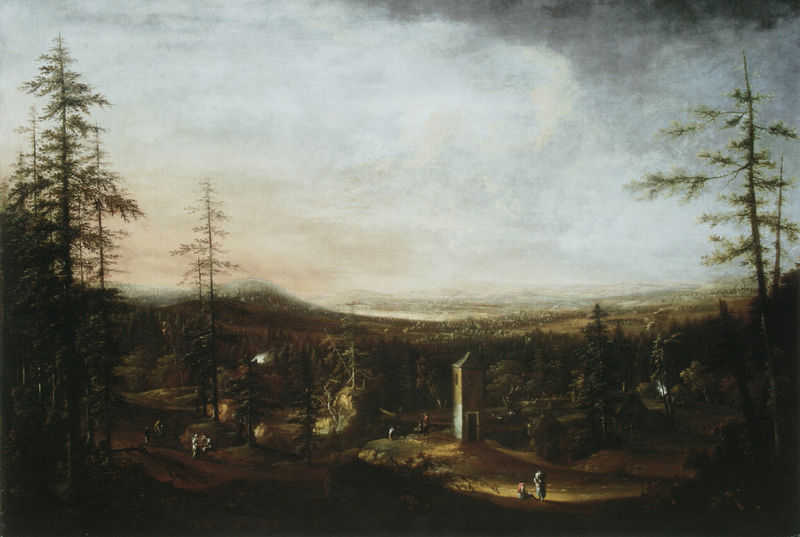
Titel: Ausblick vom Mückentürmchen nach Sachsen
Künstler: Johann Alexander Thiele
Standort: Dresden
Institution: Gemäldegalerie Alte Meister
Schlagwörter: baum, berg, blau, dunkel, felsen, himmel, mann, schatten, weiß, wolken, bäume, frauen, grün, landschaft, menschen, ocker, see, stadt, abend, braun, frau, grau, hell, hintergrund, licht, männer, nacht, schwarz, szene, tür, dach, haus, tiere, weg, wiese, leute, malerei, mensch, stein, dämmerung, ferne, horizont, hügel, natur, weite, pfad, sonne, boden, kind, personen, pflanzen, kontrast, tal, wald, bauern, kamin, turm, düster, italien, perspektive, nachmittag, berge, gebirge, dunst, nebel, kahl, klein, herbst, arbeiter, figuren, tannen, staffage, blue, church, men, oil, people, white, black, dark, figures, gray, green, grey, painting, sit, yellow, symmetrie, oil painting, pink, brown, gang, trostlos, lichtung, umrahmung, friedhof, fichte, tanne, schein, wood, sicht, smoke, sterben, hügelig, fällen, rodung, cloud, clouds, karg, man, sky, tree, wanderer, märchen, building, field, hill, hills, house, lake, landscape, mountain, mountains, nature, sea, water, distance, horizon, nadelbäume, roof, sun, tower, trees, village, fichten, kiefern, tannenbaum, nadelwald, nadelholz, horizontal, winter, america, forest, light, pine, dusk, plants, view, waldlandschaft, color, shadow, wilderness, fur, realism, paintings, door, bright, town, sunlight, rural, valley, city, human, suche, leaves, pastoral, family, menschne, watercolor, limes, ground, wachturm, vertikal, rain, weather, staffagen, hut, fichtenwald, cabin, farm, branches, cottage, forrest, sunset, shadows, baby, dutch, russe, needles, pine trees, dawn, land, atmosphere, tan, foggy, pines, camp, abaum, gewitter, himmelswölbung, naturalismus, scheiße, waldsterben, barn, firs, horizpnt, industrial, bild, woods, vista, community, clud, travellers, flemish, trunks, pathway, morning, blick, fir, hudson river, nadelbaum, ausflug, ausflügler, fernblick, twilight, gloomy, moody, fir tree, horison, brueghel, savery, felling, evergreen, colonialization, sky line, far, vast, fade, peasents, trauer düster, seichte hügel, brughel, paysage, smoky, staffage-figur, cloiud, ambient, fir trees sky, toewr